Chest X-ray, PA view. Patient: 56 years old, sex F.
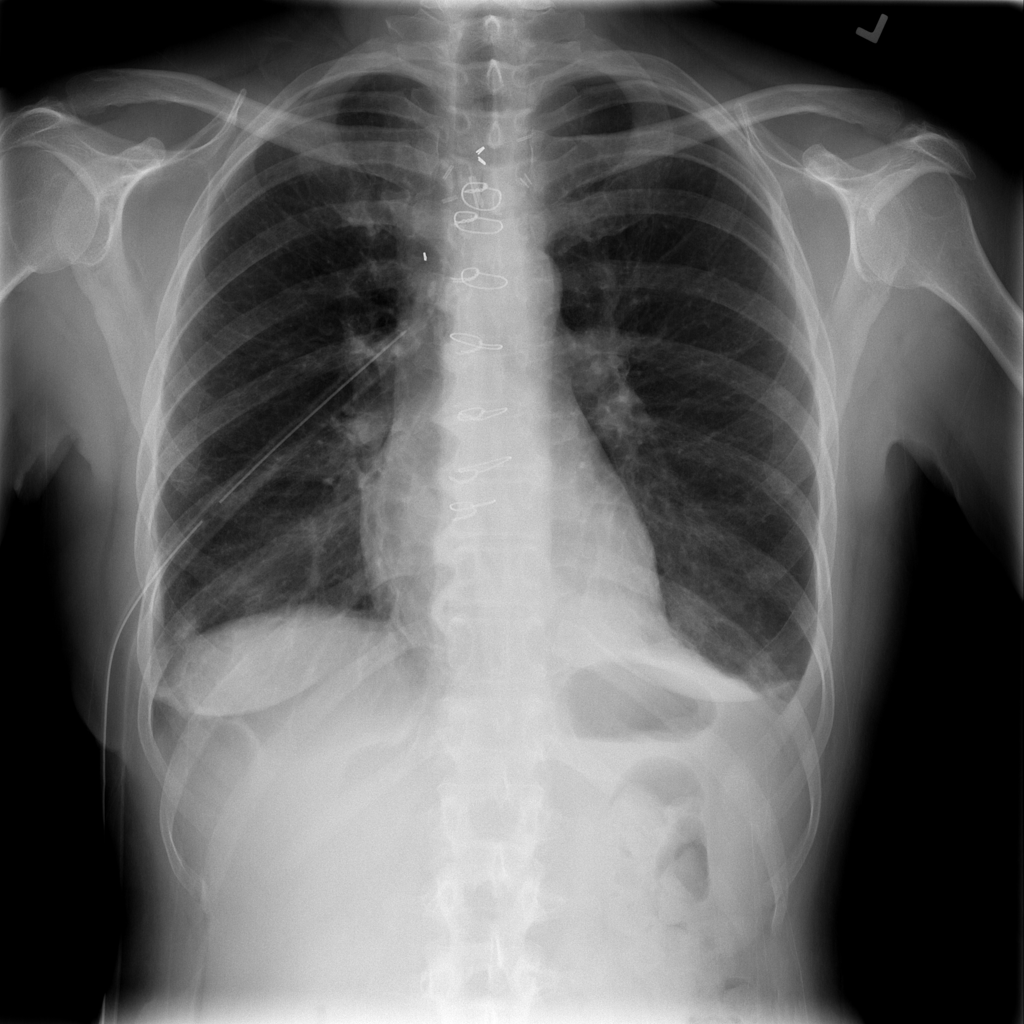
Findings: Effusion, Fibrosis, Infiltration